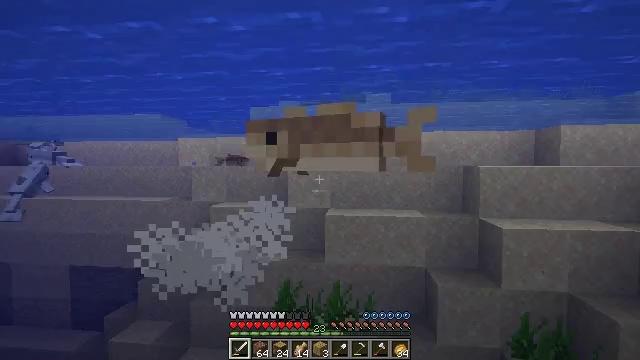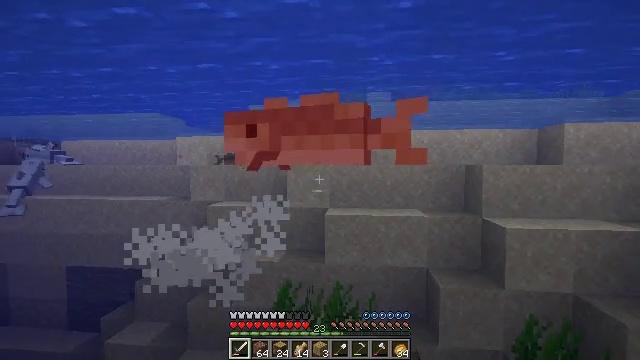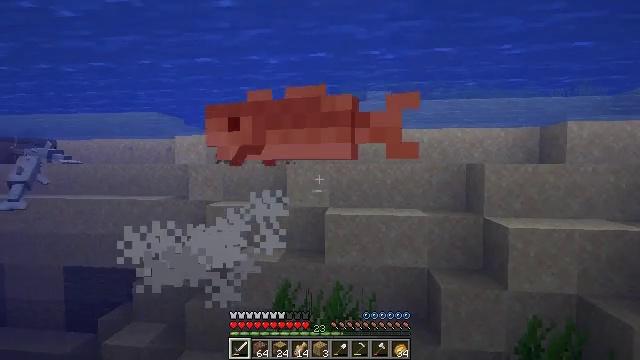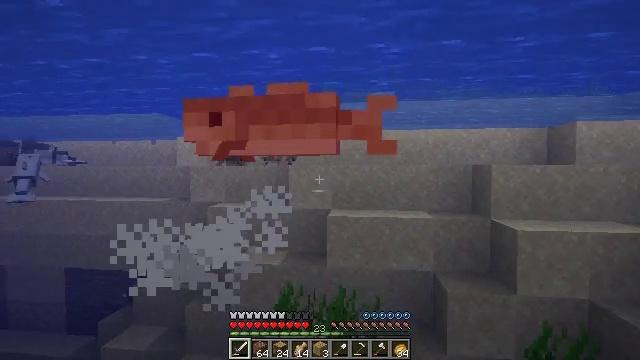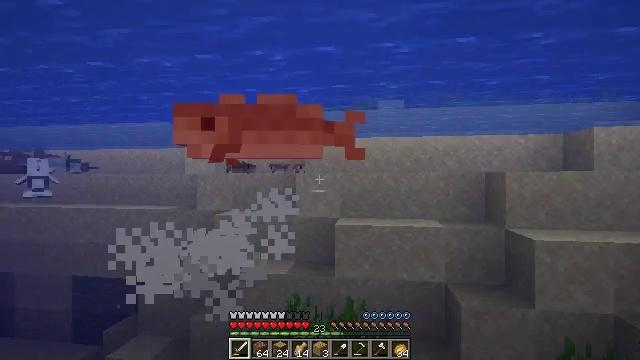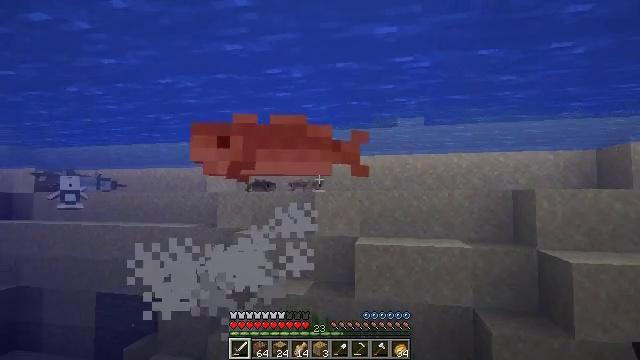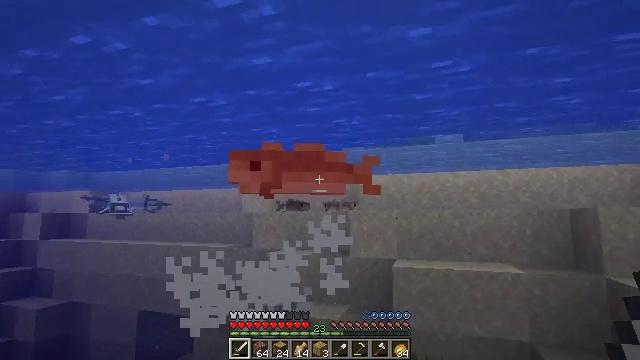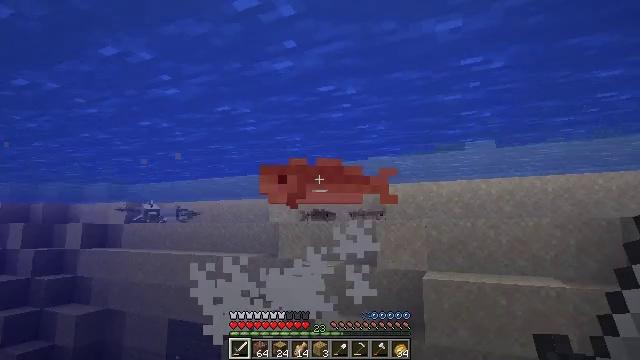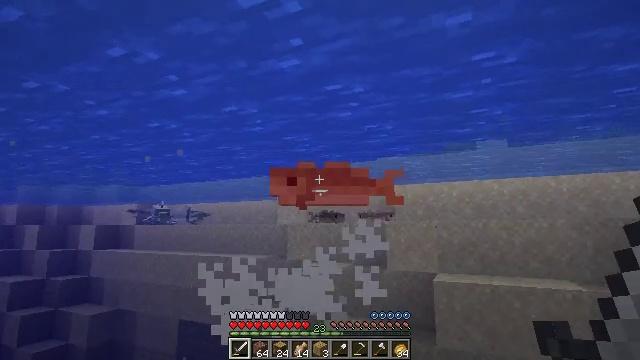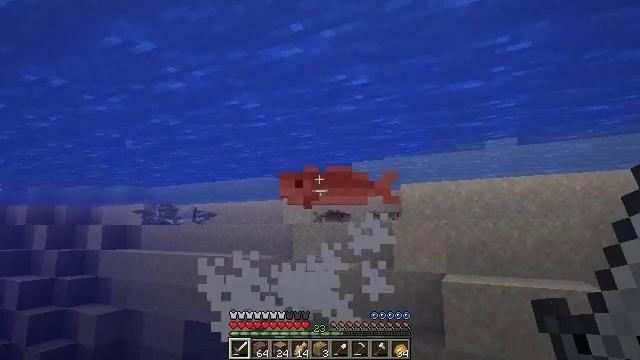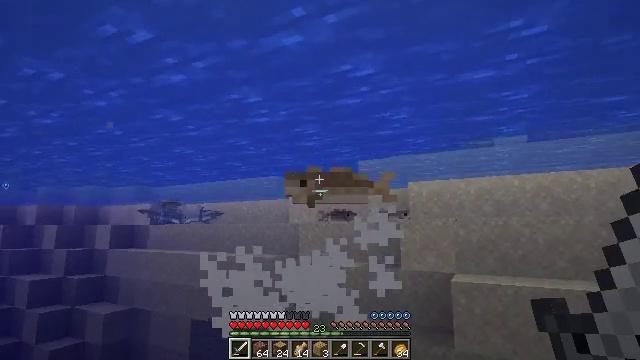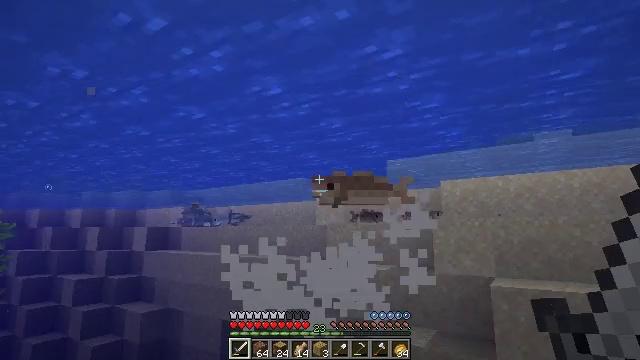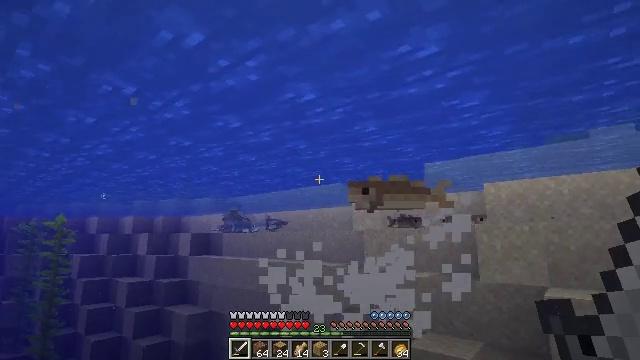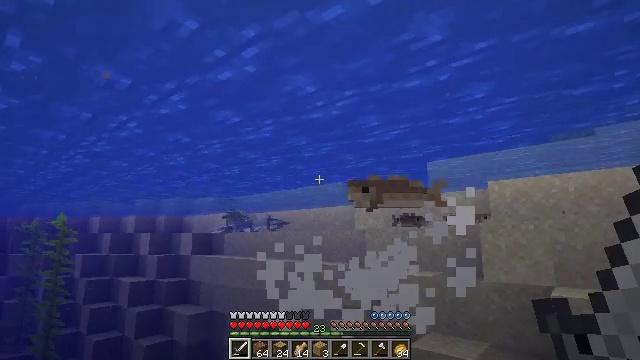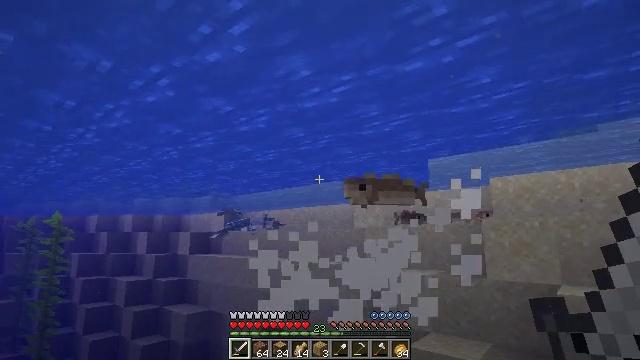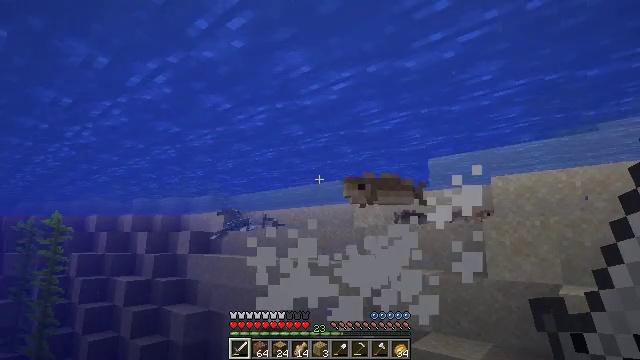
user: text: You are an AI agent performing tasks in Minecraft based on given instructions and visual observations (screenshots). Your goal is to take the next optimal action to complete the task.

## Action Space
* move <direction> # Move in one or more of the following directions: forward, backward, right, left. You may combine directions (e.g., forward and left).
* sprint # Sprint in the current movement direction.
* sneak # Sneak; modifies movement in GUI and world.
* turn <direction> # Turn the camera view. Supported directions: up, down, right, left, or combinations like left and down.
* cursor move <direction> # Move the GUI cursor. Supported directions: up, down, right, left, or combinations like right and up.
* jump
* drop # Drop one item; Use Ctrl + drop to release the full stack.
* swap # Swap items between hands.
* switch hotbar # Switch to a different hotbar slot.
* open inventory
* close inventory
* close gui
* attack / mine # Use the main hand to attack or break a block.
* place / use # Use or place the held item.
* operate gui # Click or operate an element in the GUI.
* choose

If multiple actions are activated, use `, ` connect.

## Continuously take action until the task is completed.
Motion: motion action
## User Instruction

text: Catch and defeat a cod.
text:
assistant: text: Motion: move forward
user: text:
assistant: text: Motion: move forward
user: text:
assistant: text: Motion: move forward
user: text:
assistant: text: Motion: move forward, turn left and up
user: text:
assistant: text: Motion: move forward, turn left and up
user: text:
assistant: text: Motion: move forward, turn left and up
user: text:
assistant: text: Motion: move forward, turn left and up
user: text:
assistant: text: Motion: move forward, turn left
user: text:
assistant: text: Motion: move forward, turn left
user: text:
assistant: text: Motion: move forward, turn left
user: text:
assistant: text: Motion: move forward, turn left
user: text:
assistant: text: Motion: move forward, turn left and up
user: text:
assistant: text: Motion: move forward
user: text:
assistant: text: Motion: move forward
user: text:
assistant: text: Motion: move forward
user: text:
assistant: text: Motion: move forward
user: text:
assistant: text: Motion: move forward
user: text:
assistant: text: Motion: move forward, turn right
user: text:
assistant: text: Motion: move forward, turn right
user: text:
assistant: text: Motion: move forward
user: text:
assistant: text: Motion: move forward, attack / mine
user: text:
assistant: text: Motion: move forward, attack / mine
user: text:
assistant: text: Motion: move forward, attack / mine
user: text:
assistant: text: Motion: move forward
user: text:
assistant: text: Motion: move forward
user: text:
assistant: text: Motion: move forward
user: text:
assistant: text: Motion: move forward
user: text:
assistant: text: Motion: move forward
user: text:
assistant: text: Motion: move forward
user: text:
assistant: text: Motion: move forward